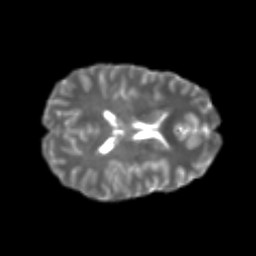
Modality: T2w
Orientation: axial
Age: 22
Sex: female
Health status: healthy
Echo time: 0.074 s